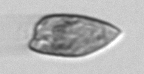
Label: Prorocentrum_dentatum